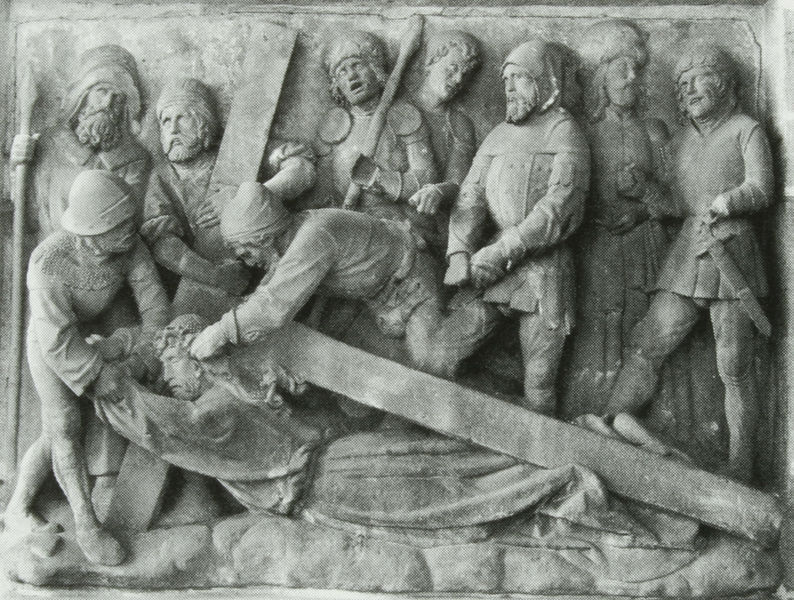
Titel: Christus fällt unter das Kreuz
Künstler: Adam Kraft
Standort: Nürnberg.
Institution: Germanisches Nationalmuseum
Schlagwörter: mann, menschen, grau, haar, hut, hüte, marmor, mund, männer, schwarz, strasse, szene, tuch, weg, bart, bärte, kappe, wand, arme, falten, gesicht, hinrichtung, stein, tod, tot, tragen, trauer, erde, gewand, haare, kutte, skulptur, relief, liegen, figuren, lanze, soldaten, balken, bildhauerei, faltenwurf, liegend, nagel, nägel, fallen, lende, kreuz, viele, schwert, soldat, helm, rüstung, altar, römer, helme, mensche, sandstein, christus, jesus, jesus christus, kreuzabnahme, kreuzigung, hilfe, leid, leiden, heben, fall, sturz, speer, jünger, gekreuzigt, schrei, sakral, dornenkrone, gefallen, auferstehung, helfen, klagen, stürzen, station, kreuzgang, kirchenkunst, rüstungen, verspottung, kreuzigungsgruppe, holzkreuz, folter, passion, spieß, golgatha, kreuzweg, sakralkunst, zerren, kreuztragung, passion christi, kriegsknechte, mänschen, fällt, stürzt, kriegsknschte